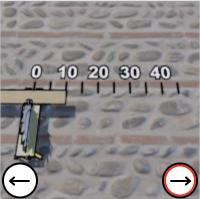
Task: length
Answer: 10
First scale value: 10.0